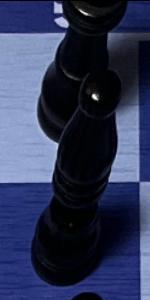
Label: Bishop_Black